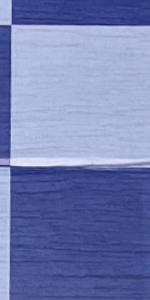
Label: Empty